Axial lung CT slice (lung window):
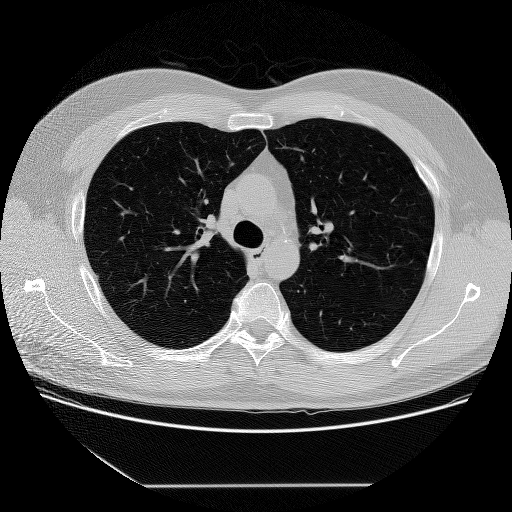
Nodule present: no